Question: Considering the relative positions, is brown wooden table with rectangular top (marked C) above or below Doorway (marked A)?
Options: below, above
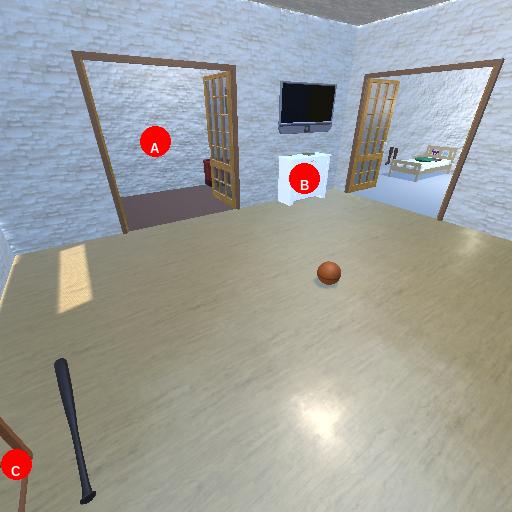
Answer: below